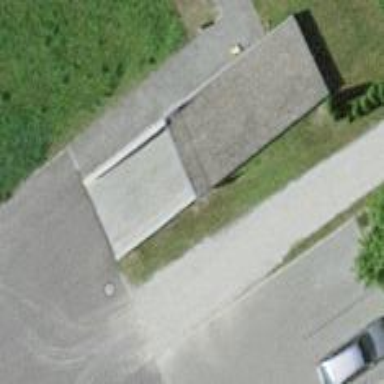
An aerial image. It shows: Parking entrance.